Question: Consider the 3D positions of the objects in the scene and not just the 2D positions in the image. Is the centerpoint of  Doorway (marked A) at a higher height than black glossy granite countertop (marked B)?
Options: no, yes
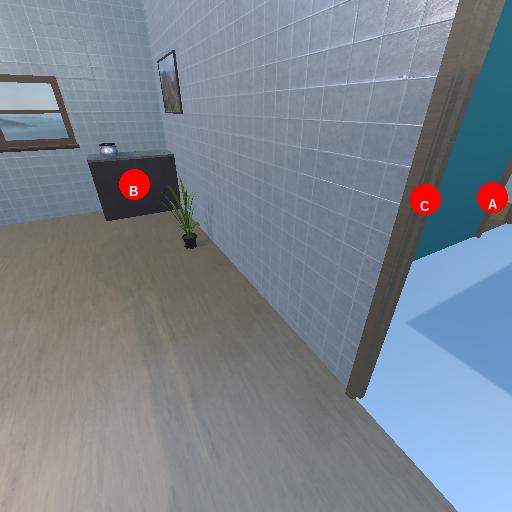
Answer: no